Field crop: tomato
Growth stage: 2
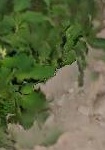
Species: tomato